Interaction volume radius: 5 \u00c5
Interaction volume height: 10 \u00c5
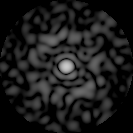
Disorder parameter: 0.8488